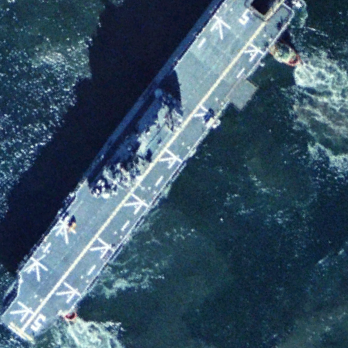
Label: assault